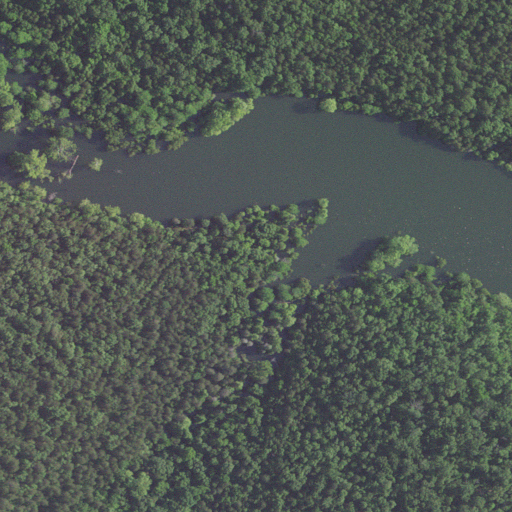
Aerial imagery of valley in Missouri named Buck Hollow containing deciduous forest, mixed forest, evergreen forest, open water, and barren land